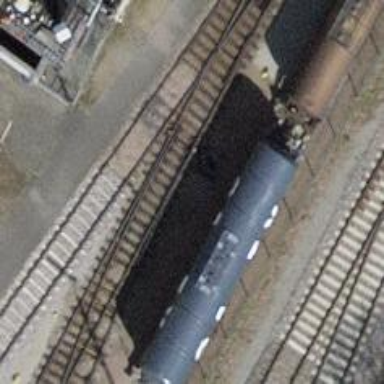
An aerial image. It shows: Railway switch.